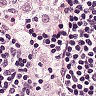
Metastatic tissue present: no